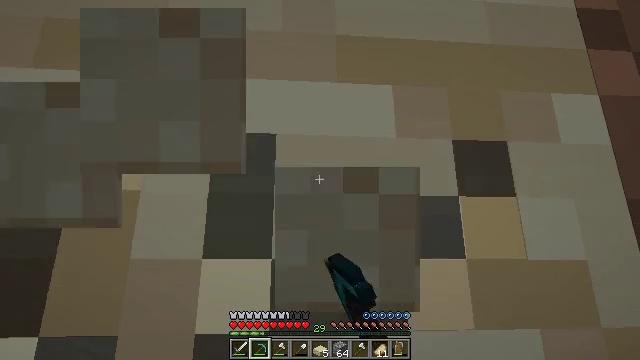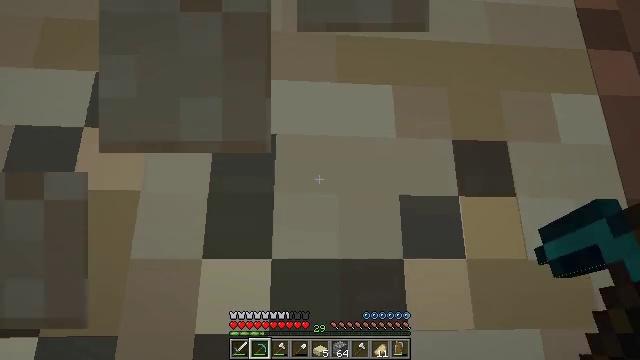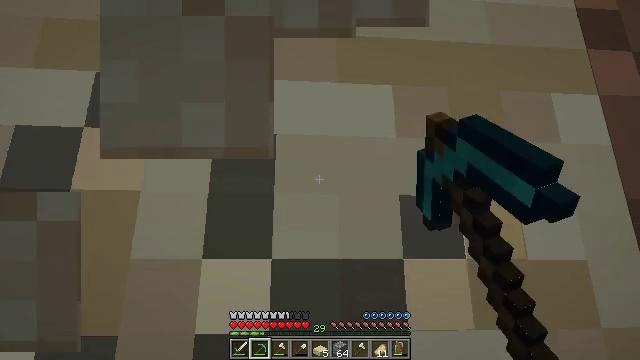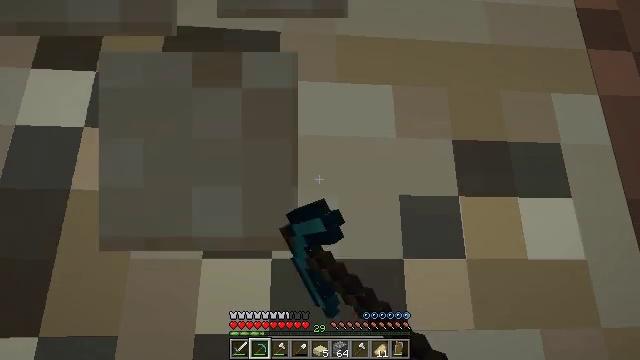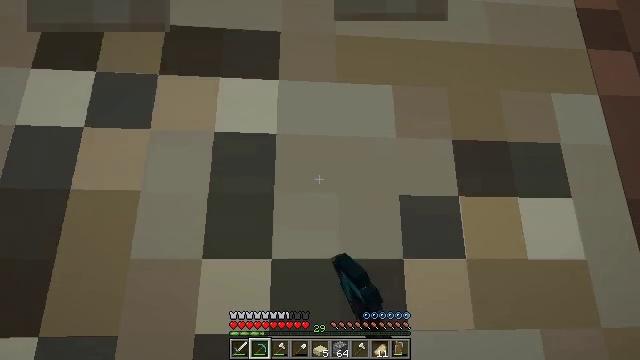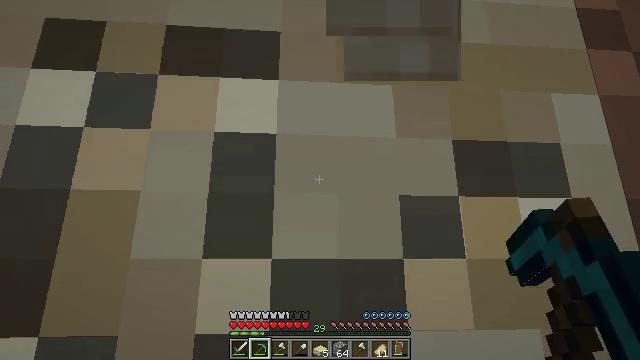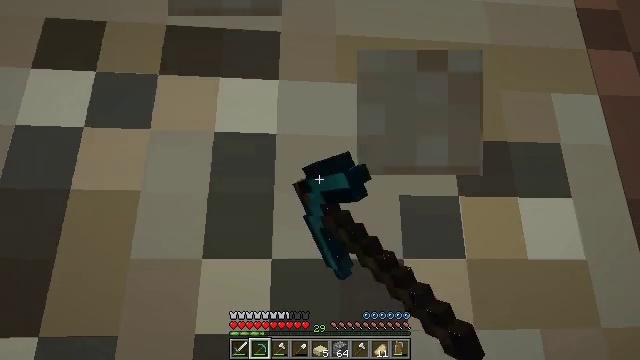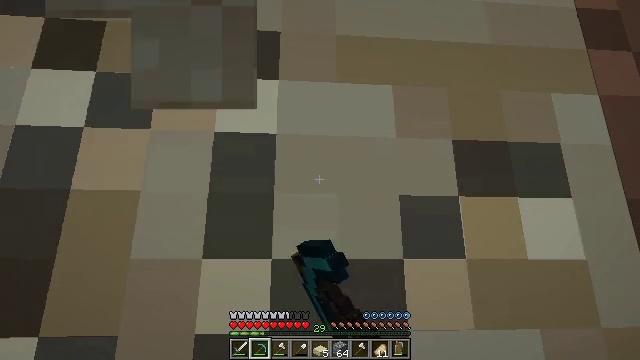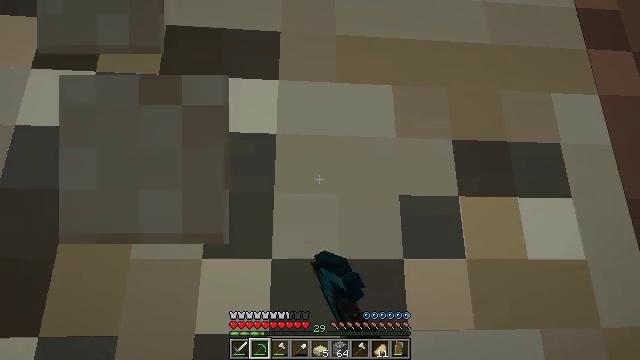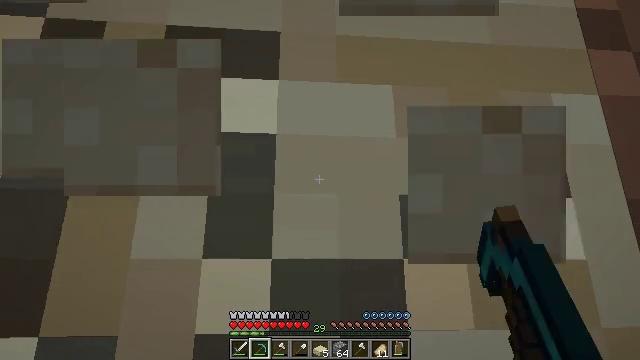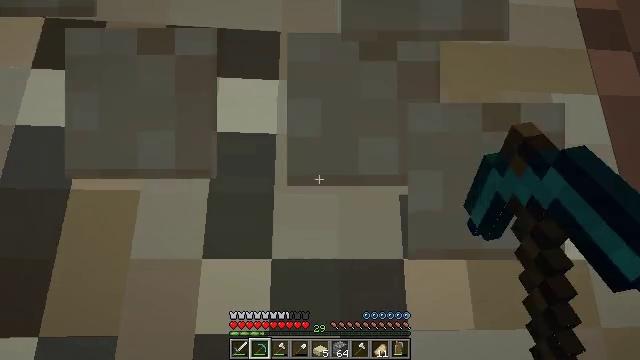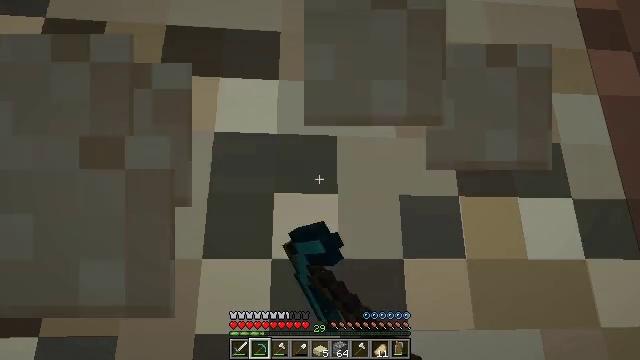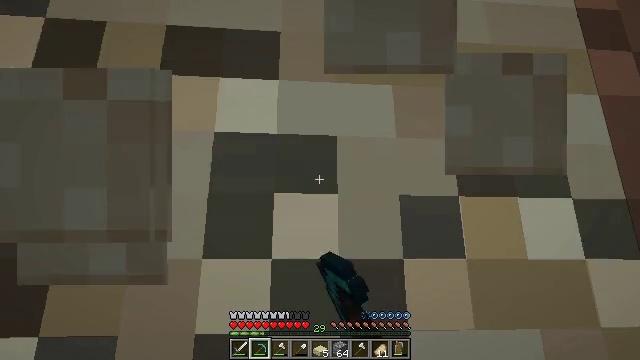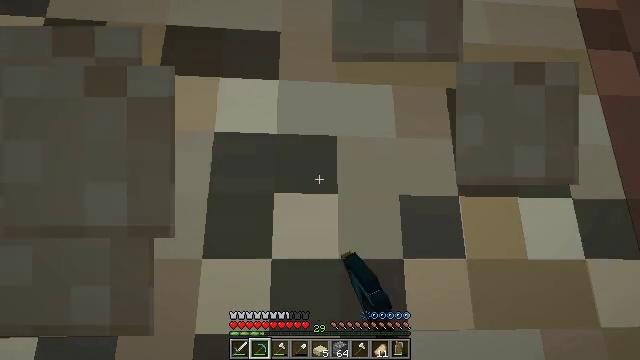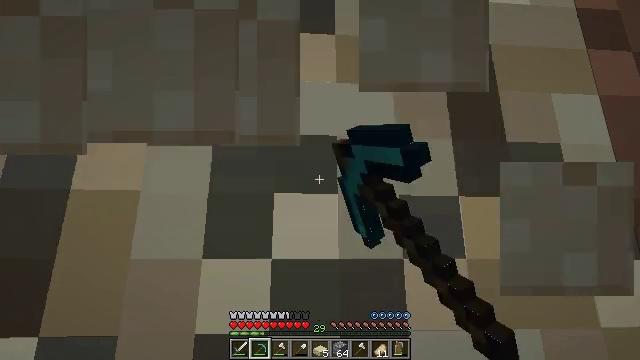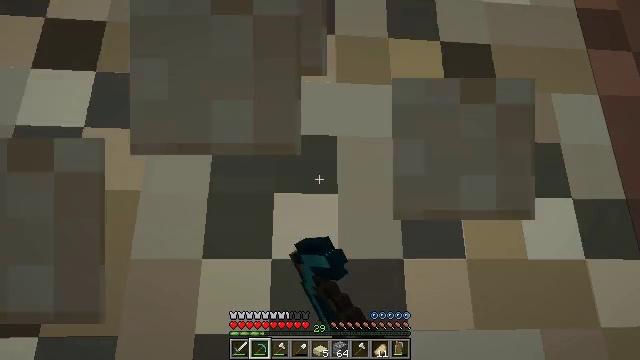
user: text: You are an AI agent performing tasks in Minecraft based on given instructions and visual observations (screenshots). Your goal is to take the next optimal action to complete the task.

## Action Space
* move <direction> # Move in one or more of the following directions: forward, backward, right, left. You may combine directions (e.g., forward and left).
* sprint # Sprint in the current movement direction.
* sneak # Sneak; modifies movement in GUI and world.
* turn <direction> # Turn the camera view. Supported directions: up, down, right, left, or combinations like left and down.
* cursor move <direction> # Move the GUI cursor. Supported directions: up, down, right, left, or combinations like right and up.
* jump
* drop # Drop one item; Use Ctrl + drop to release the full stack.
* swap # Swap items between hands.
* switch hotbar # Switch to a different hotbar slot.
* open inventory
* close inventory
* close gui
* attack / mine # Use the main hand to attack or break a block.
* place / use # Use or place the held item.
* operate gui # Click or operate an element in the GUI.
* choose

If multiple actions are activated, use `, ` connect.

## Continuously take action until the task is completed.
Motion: motion action
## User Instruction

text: Break the sandstone slab.
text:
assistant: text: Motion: attack / mine
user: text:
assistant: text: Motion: attack / mine
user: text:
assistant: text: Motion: attack / mine
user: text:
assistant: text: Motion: attack / mine
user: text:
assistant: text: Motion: attack / mine
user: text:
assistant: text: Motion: attack / mine
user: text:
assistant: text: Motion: attack / mine
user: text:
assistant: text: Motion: attack / mine
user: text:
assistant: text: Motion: attack / mine
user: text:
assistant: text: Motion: attack / mine
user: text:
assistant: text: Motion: attack / mine
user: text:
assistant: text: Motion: attack / mine
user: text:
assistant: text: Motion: attack / mine
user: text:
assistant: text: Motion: attack / mine
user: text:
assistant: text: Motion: attack / mine
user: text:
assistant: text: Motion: attack / mine
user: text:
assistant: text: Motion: attack / mine
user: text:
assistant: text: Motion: attack / mine
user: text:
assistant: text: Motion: attack / mine
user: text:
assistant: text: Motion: attack / mine
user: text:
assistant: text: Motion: attack / mine
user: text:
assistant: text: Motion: attack / mine
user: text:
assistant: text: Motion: attack / mine